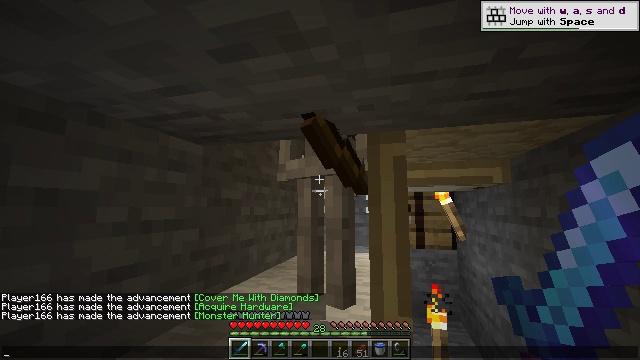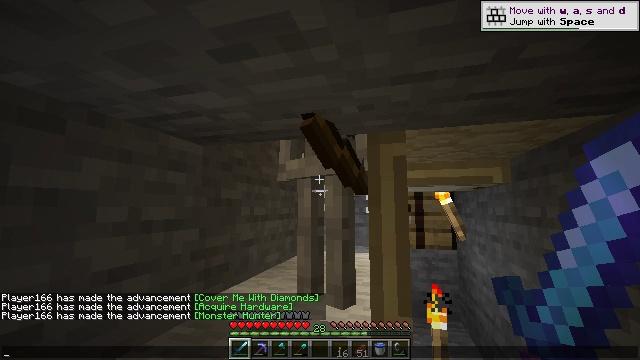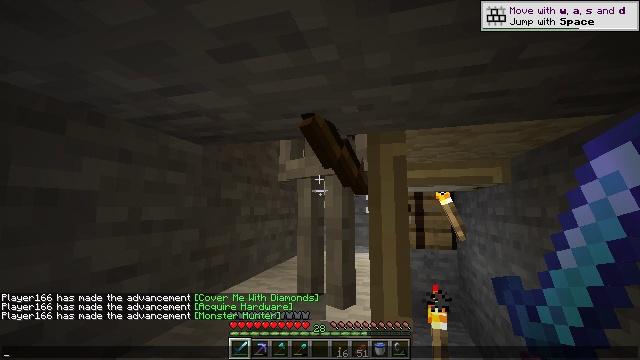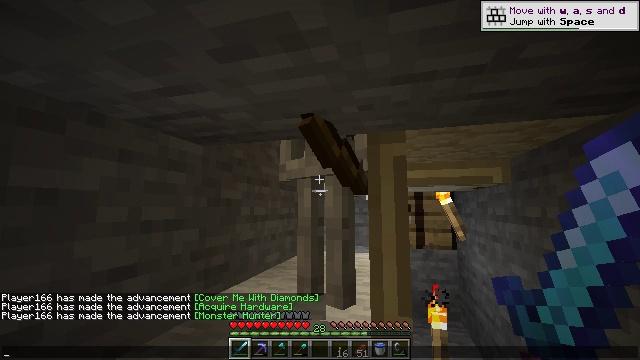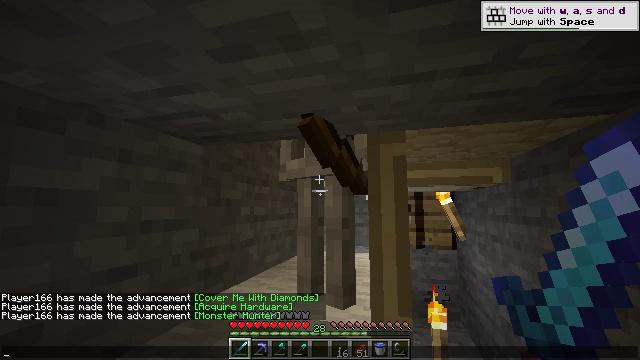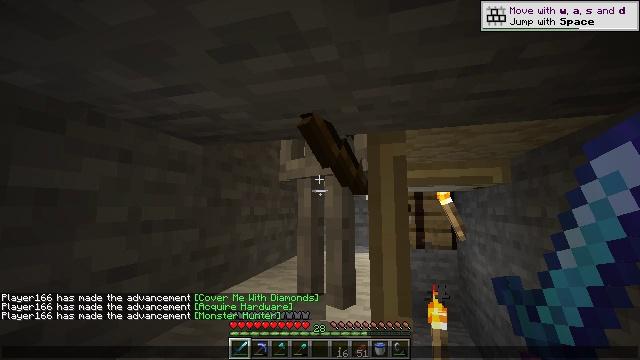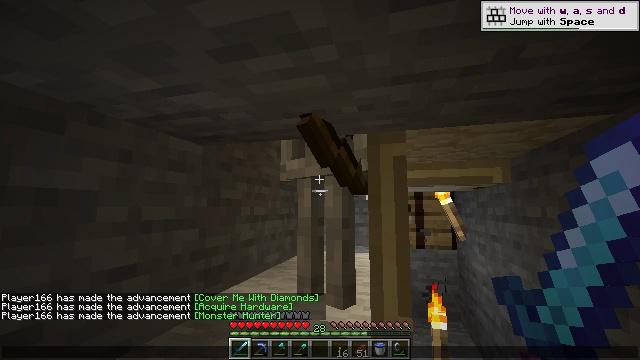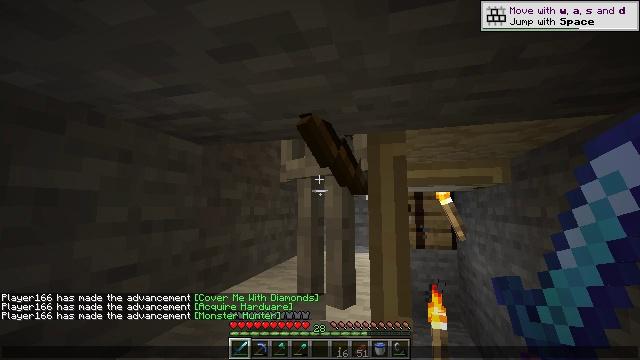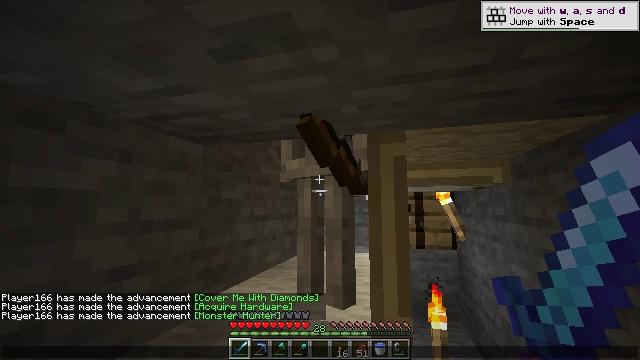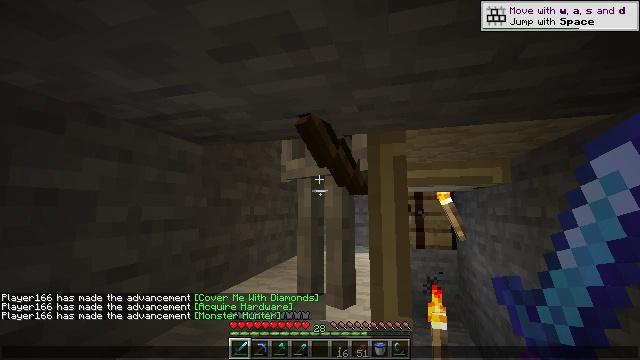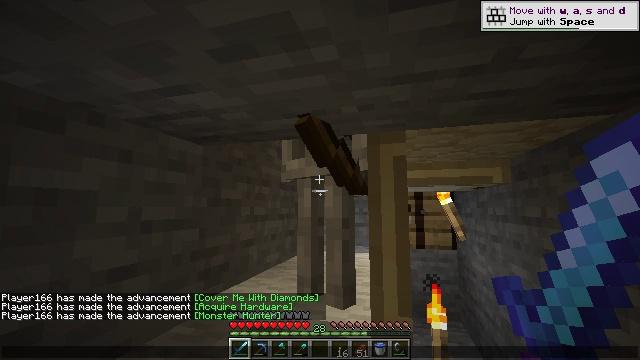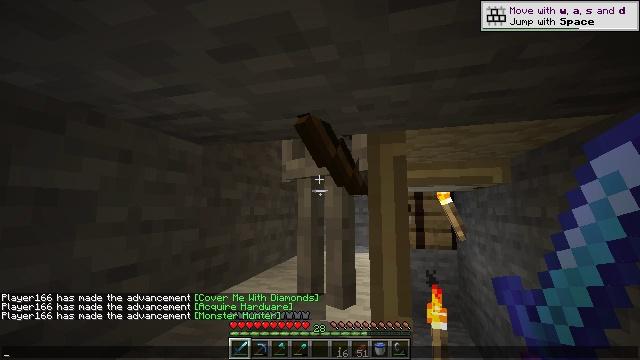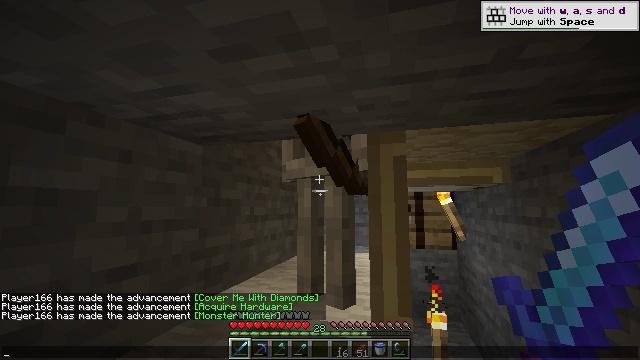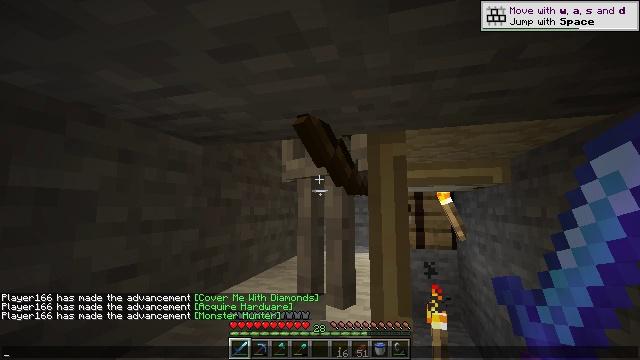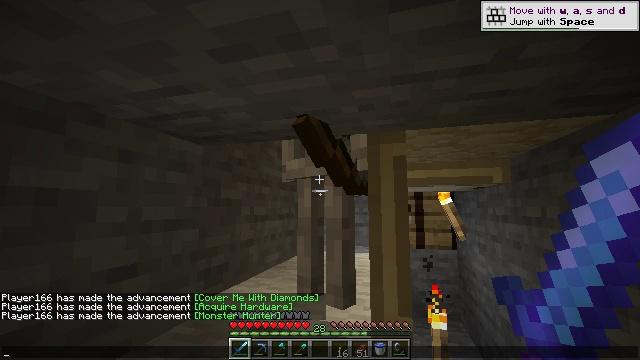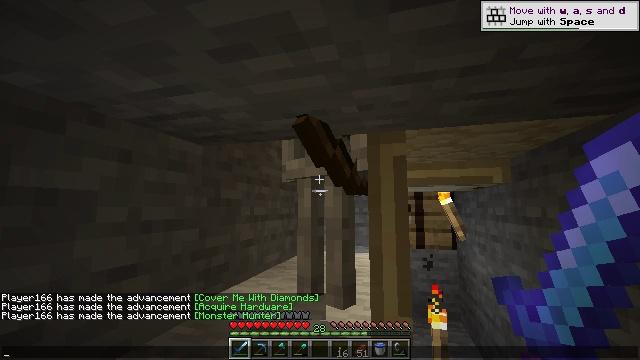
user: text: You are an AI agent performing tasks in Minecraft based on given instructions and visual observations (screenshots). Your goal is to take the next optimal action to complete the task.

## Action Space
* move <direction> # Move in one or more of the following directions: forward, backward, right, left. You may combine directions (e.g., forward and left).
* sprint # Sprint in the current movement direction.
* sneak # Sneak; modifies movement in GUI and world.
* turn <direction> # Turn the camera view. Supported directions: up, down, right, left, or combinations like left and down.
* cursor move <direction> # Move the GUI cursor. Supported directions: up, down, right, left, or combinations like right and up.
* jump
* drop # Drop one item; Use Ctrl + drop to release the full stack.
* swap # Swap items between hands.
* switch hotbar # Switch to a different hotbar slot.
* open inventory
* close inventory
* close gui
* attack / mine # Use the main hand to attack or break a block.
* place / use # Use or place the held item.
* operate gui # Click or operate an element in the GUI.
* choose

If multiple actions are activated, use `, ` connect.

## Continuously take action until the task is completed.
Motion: motion action
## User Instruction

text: Combat the skeleton.
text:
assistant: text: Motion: no_op
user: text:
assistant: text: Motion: no_op
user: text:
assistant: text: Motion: no_op
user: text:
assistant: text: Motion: no_op
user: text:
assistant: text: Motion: no_op
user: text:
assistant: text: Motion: no_op
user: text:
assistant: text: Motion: no_op
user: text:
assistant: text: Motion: no_op
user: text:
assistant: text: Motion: no_op
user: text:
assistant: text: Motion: no_op
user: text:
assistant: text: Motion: no_op
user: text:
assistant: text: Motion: no_op
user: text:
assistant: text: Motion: no_op
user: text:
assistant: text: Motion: no_op
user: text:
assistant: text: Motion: no_op
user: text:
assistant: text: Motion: no_op
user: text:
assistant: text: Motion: no_op
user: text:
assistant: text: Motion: no_op
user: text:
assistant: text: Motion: no_op
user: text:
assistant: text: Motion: no_op
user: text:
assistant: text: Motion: no_op
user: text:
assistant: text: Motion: no_op
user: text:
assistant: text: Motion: no_op
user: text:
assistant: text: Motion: no_op
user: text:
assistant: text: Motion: no_op
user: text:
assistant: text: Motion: no_op
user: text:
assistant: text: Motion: no_op
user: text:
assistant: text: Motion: no_op
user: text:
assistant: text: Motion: no_op
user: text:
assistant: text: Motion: no_op